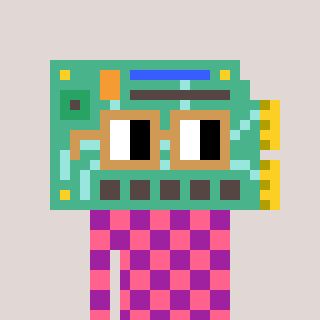
a pixel art character with square brown glasses, a chipboard-shaped head and a magenta-colored body on a warm background